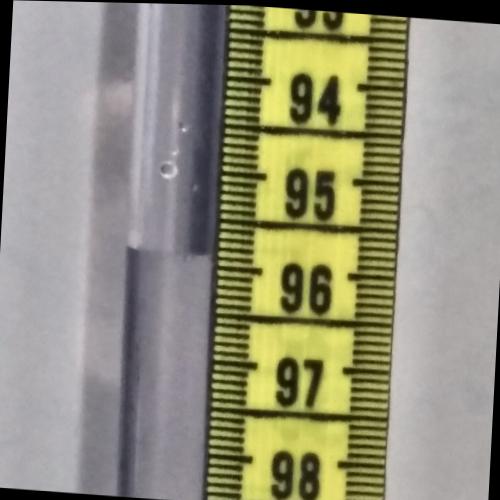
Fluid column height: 95.9 cm